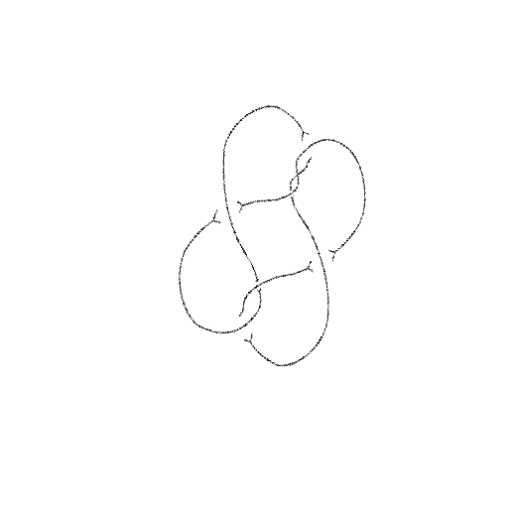
Crossing number: 7